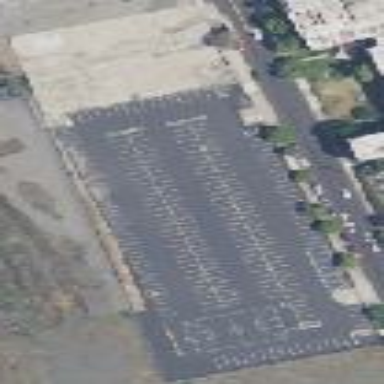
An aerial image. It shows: Surface for parking.